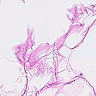
Metastatic tissue present: no